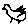
Label: bird